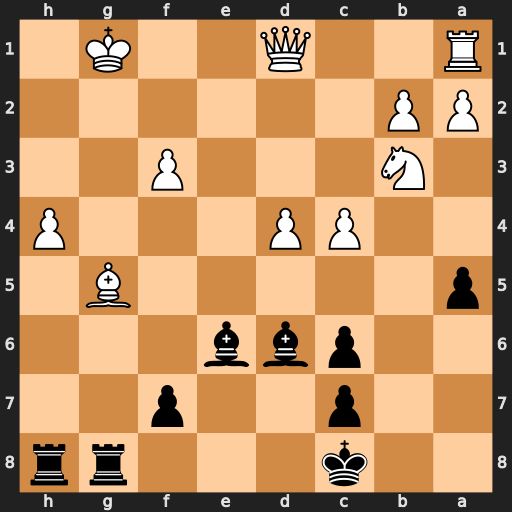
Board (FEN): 2k3rr/2p2p2/2pbb3/p5B1/2PP3P/1N3P2/PP6/R2Q2K1
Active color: b
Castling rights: -
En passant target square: -
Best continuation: Rxh4 Kf2 Rxg5